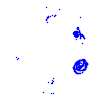
Particle: pion